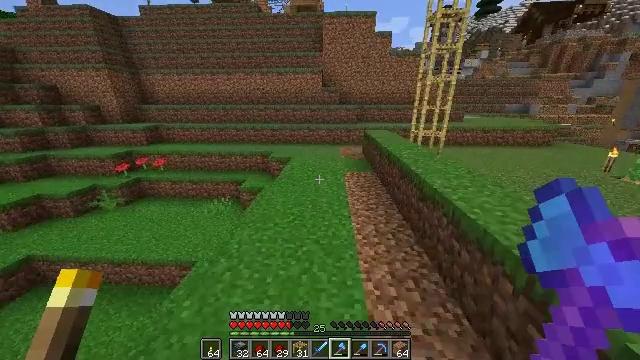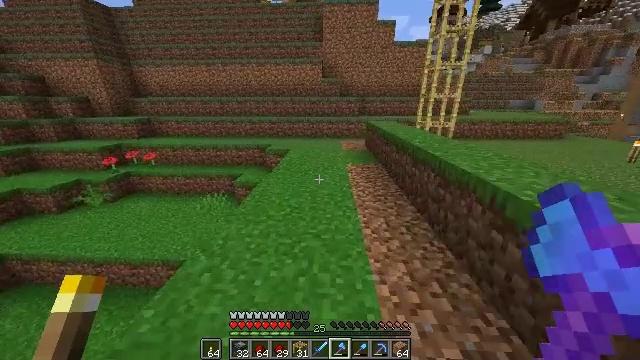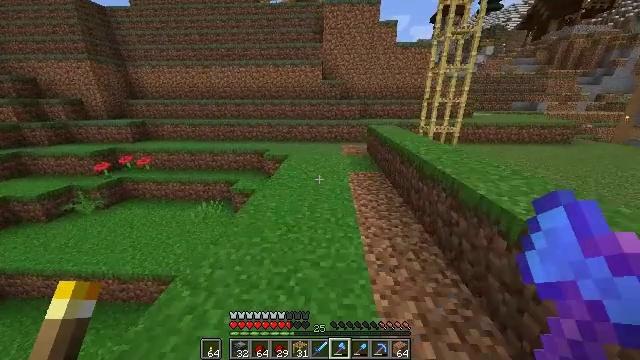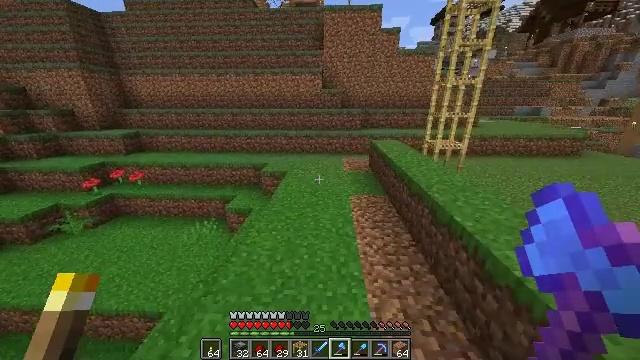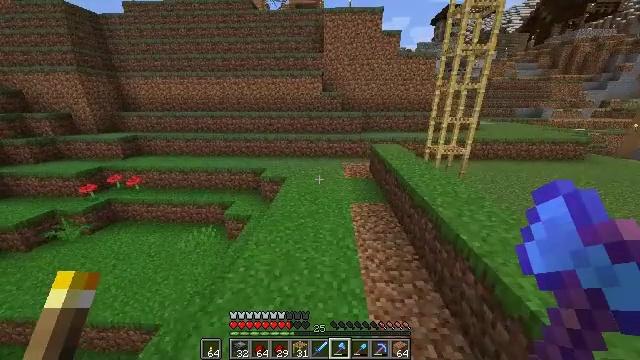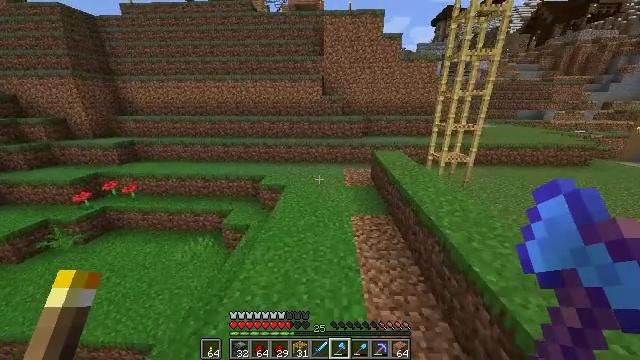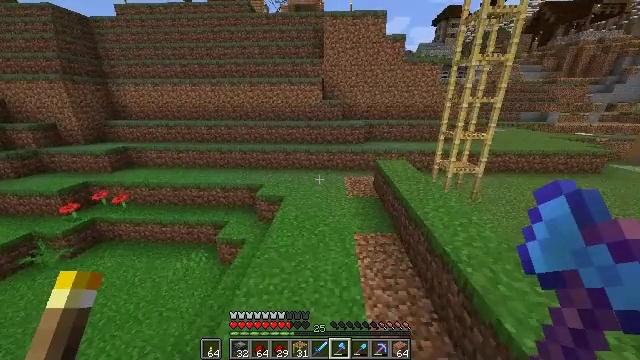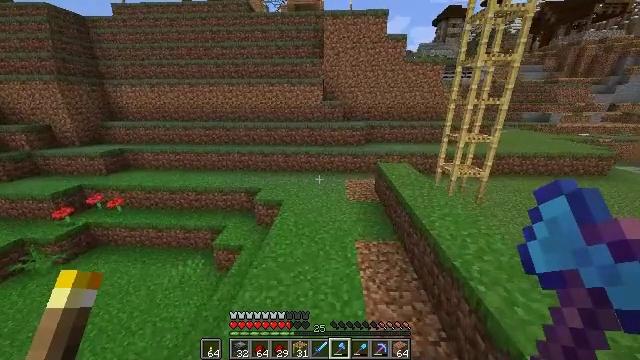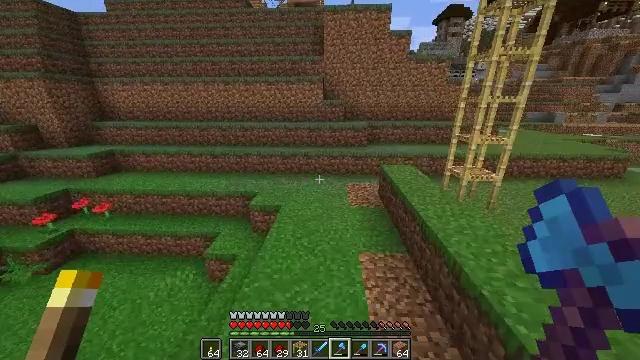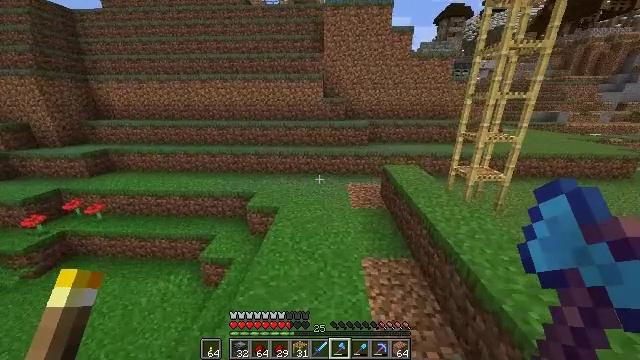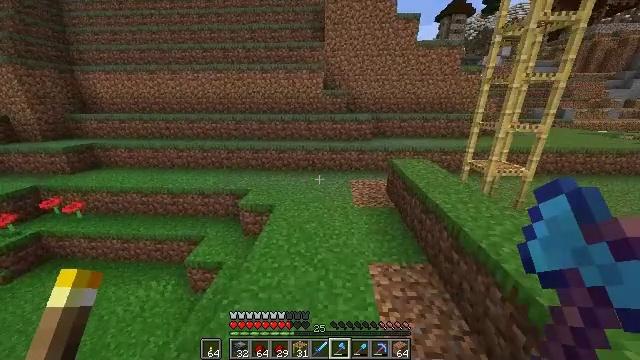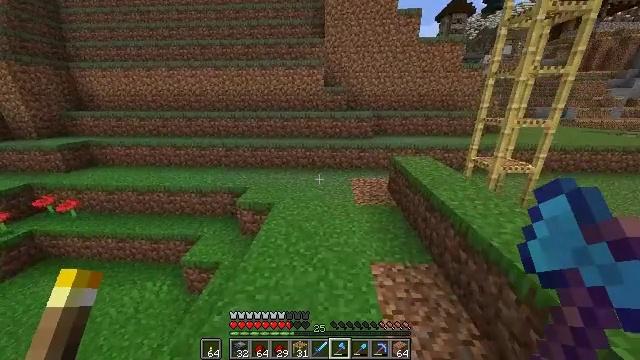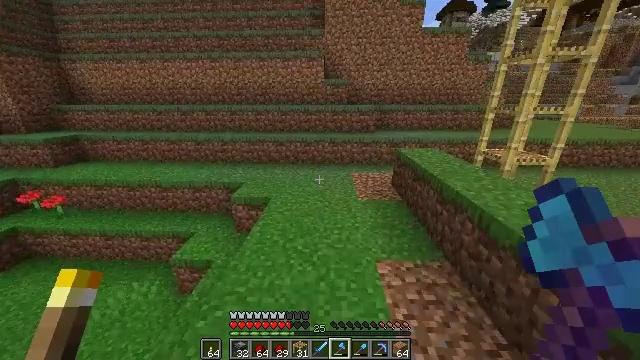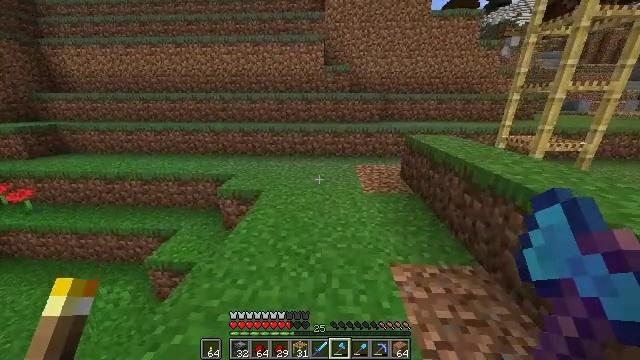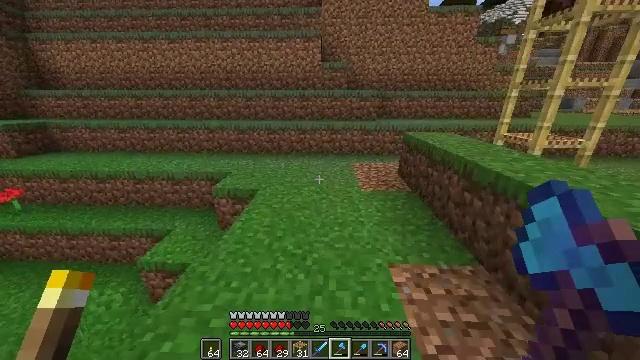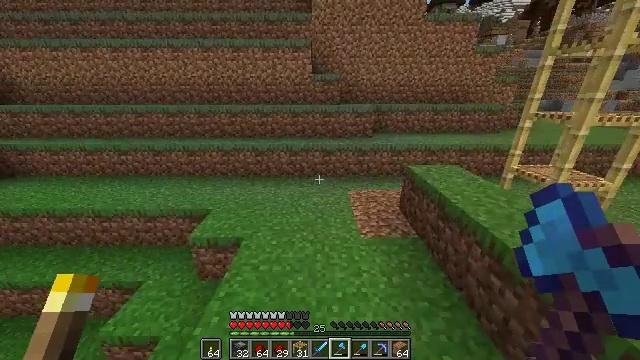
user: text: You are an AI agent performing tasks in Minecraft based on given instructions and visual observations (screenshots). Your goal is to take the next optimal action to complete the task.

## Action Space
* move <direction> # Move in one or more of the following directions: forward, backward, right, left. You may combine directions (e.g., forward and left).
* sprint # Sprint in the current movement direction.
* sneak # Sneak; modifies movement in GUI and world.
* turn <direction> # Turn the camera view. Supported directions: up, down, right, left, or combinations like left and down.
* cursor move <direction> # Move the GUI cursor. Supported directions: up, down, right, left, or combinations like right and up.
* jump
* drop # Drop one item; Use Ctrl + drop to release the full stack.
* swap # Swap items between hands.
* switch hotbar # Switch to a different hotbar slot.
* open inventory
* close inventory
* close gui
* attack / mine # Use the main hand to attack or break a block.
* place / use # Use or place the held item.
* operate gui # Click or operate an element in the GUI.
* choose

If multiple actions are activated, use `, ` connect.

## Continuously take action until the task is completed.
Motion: motion action
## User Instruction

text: Break the scaffolding for reuse.
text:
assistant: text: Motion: move forward, sprint, jump
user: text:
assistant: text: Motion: move forward, sprint, jump
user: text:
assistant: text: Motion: move forward, sprint, jump
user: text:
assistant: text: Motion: move forward, jump
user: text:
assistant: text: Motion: move forward, jump
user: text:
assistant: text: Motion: move forward, jump
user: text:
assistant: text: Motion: move forward, jump
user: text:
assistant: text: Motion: move forward, jump
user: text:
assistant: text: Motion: move forward, jump
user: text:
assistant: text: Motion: move forward, jump
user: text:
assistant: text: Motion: move forward, jump
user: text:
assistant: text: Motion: move forward, sprint, jump
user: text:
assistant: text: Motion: move forward, sprint, jump
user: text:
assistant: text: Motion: move forward, sprint, jump
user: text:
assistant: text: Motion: move forward, sprint, turn right, jump
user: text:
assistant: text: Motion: move forward, turn right, jump
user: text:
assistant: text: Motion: move forward, turn right, jump
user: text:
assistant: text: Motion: move forward, turn right, jump
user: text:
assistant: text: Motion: move forward, jump
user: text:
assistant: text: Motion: move forward, sprint, jump
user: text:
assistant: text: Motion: move forward, sprint, jump
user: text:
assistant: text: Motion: move forward, sprint, jump
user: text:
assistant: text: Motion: move forward, sprint, turn right, jump
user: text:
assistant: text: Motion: move forward, turn right, jump
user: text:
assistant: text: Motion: move forward, turn right and down, jump
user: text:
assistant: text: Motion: move forward, turn right and down, jump
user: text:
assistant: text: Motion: move forward, turn right and down
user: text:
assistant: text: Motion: move forward, turn right
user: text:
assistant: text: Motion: move forward, turn right
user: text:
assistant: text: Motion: move forward, turn right